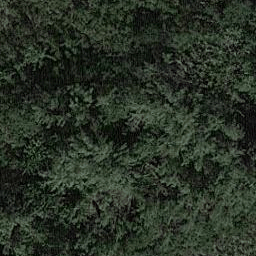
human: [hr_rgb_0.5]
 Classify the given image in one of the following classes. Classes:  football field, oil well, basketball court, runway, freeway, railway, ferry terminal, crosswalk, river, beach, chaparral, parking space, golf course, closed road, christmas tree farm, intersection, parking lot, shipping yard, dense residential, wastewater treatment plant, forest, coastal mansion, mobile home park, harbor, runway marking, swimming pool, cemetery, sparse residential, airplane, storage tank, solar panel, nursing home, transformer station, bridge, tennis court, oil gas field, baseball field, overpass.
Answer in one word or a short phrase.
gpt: forest